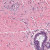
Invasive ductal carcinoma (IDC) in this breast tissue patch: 0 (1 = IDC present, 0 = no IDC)